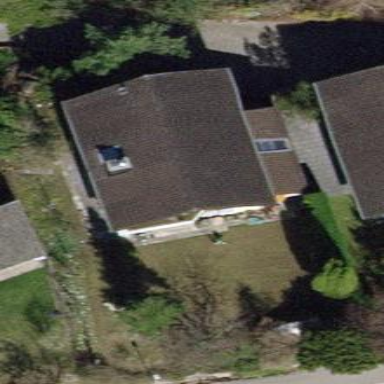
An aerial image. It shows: Building with tiled roof.